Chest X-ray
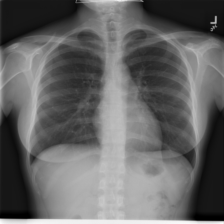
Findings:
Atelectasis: negative
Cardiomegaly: negative
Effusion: negative
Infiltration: negative
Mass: negative
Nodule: negative
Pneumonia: negative
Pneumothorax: negative
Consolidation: negative
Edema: negative
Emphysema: negative
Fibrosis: negative
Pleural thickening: negative
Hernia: negative